Lunar surface albedo tile
Center latitude: -2.774
Center longitude: -39.096
Resolution (meters per pixel, mean): 145.92
Tile area (km^2): 21972.21
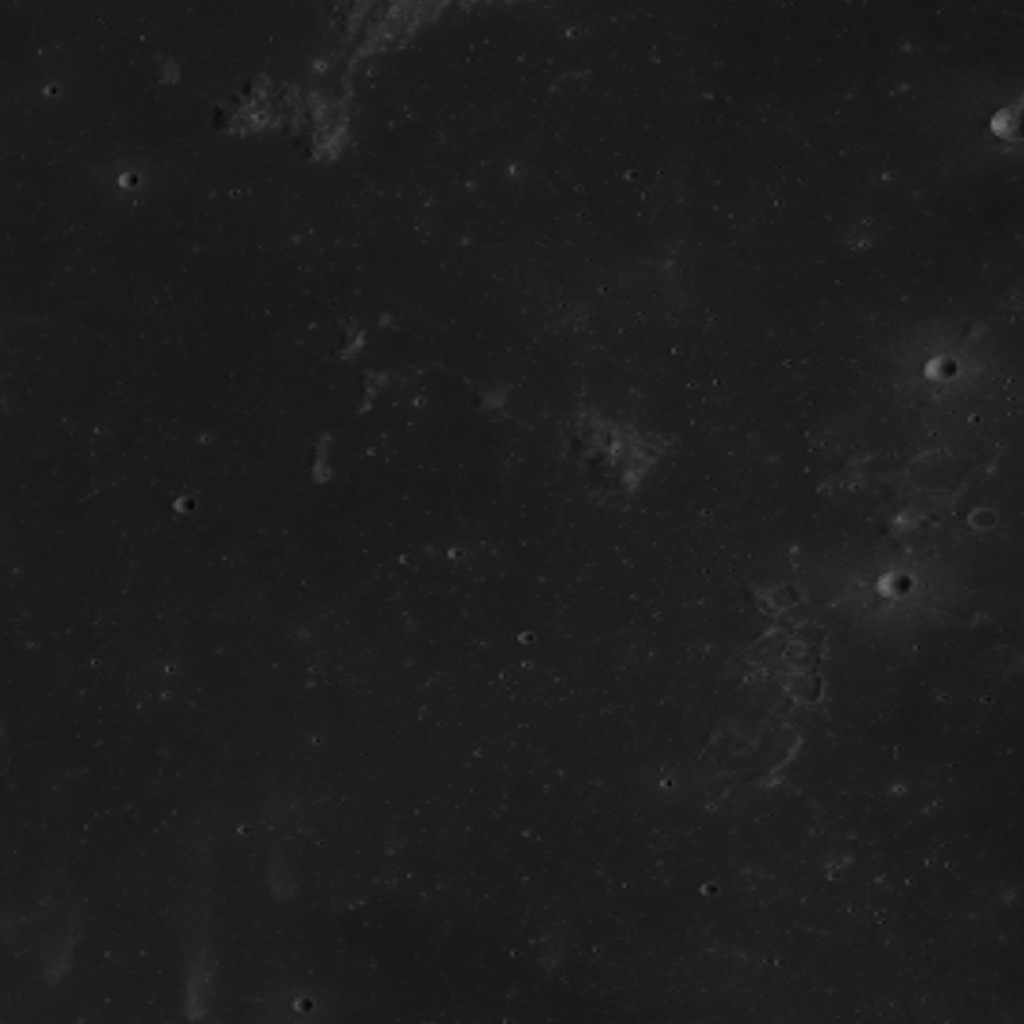